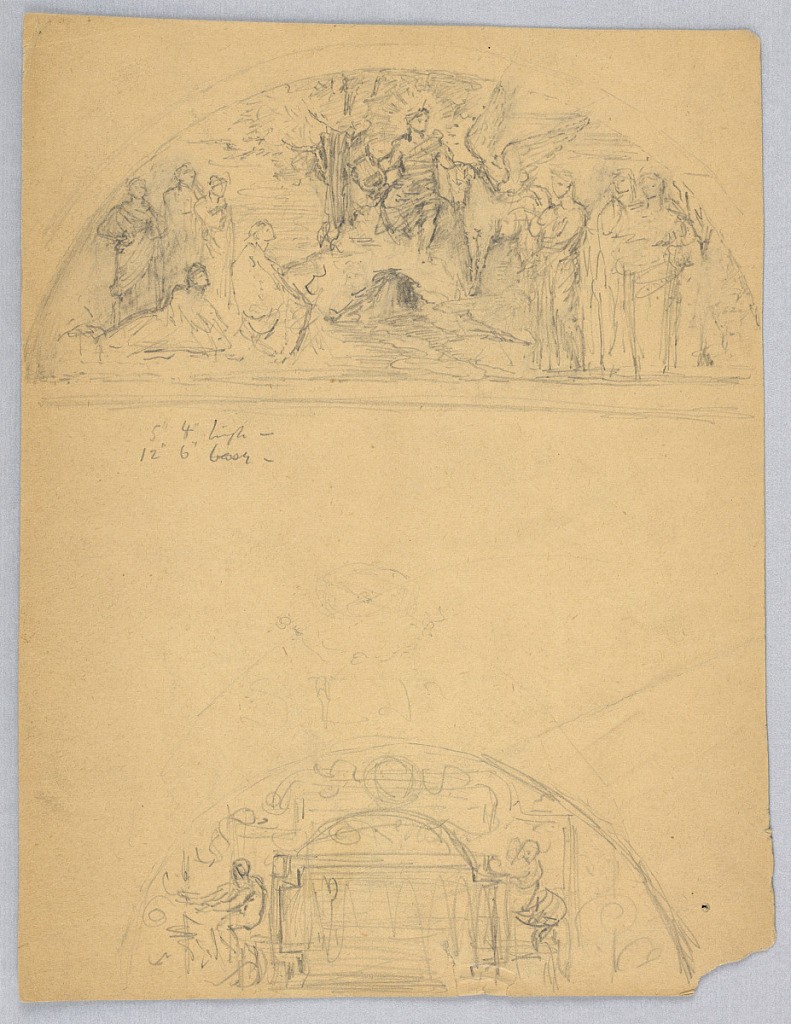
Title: Sketches of Two Lunettes
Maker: Francis Augustus Lathrop, American, 1849–1909
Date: ca. 1895
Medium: Graphite on light brown paper
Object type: Drawing
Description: Above, Apollo seated on rocks, with a winged horse beside him. Apollo is holding a lyre. Groups of figures at either side. Below, inscription plate. Verso: sketches.